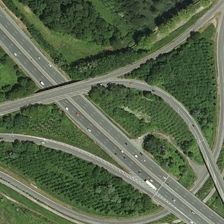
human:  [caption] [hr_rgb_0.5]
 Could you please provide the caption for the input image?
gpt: a large number of trees were planted on the overpass .

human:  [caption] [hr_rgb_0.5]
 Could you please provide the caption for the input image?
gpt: many cars were running on the overpass .

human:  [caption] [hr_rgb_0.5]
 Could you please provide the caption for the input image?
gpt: a large number of trees were planted on the overpass .

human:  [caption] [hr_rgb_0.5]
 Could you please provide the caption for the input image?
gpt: many cars were running on the overpass .

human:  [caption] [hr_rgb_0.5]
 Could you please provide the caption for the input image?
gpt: a large number of trees were planted on the overpass .